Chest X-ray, PA view. Patient: 26 years old, sex F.
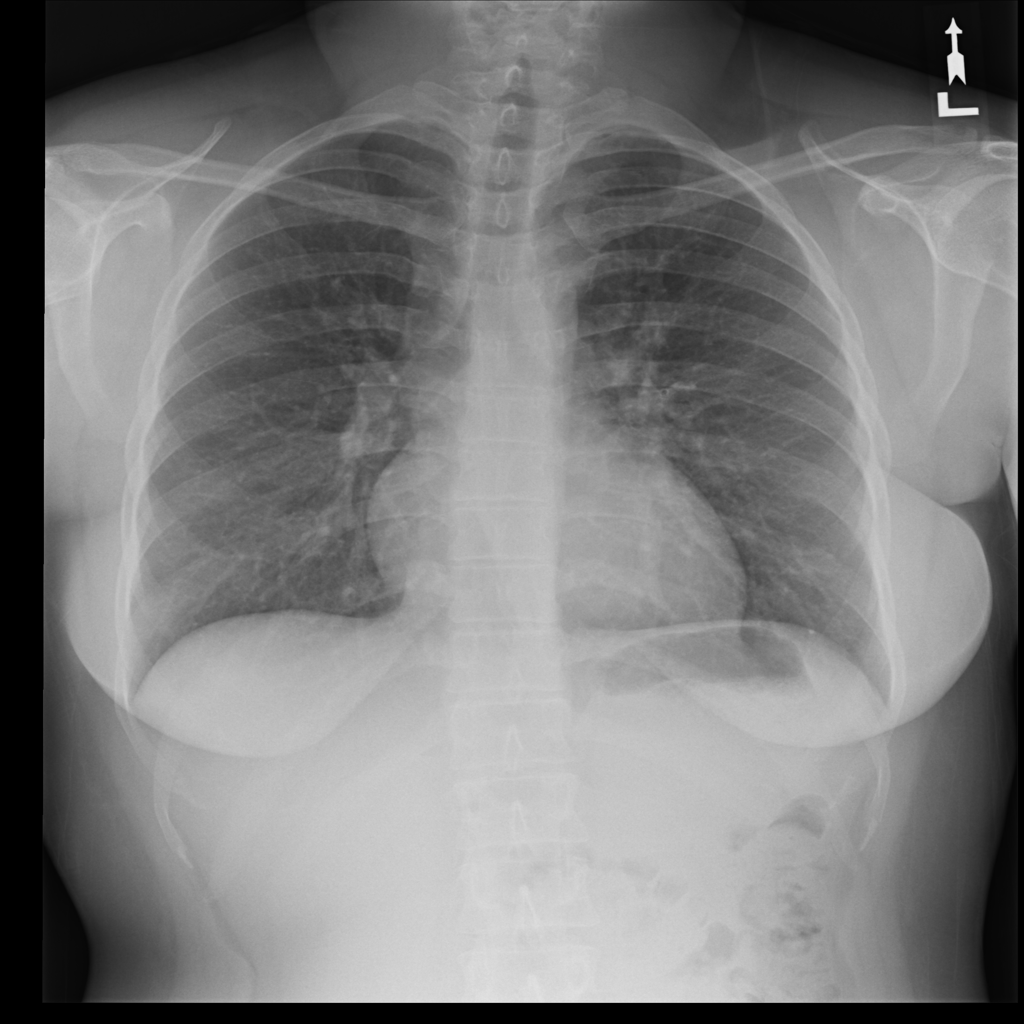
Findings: No Finding